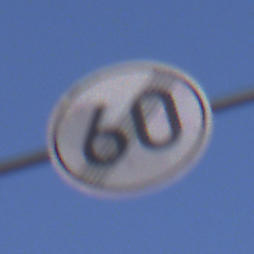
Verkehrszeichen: EndeGeschwindigkeit60
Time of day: SunriseSunset
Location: Outdoor (Nature)
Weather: Clear
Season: NotSpecified
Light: Natural